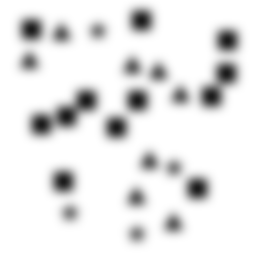
Squares: 12
Triangles: 8
Stars: 4
Total shapes: 24